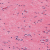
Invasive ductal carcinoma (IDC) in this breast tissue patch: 0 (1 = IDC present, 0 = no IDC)